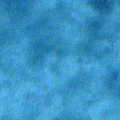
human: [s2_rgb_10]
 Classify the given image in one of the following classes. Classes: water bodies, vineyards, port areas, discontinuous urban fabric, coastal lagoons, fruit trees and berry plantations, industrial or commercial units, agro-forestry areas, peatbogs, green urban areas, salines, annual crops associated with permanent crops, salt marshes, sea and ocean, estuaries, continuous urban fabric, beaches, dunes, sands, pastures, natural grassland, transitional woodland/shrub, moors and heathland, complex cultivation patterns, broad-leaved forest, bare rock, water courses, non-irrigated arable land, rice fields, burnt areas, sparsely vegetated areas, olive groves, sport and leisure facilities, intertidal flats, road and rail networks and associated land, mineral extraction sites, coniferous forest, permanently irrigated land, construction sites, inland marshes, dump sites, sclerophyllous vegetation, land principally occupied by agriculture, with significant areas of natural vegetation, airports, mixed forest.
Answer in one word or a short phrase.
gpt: sea and ocean